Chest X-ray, PA view. Patient: 12 years old, sex F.
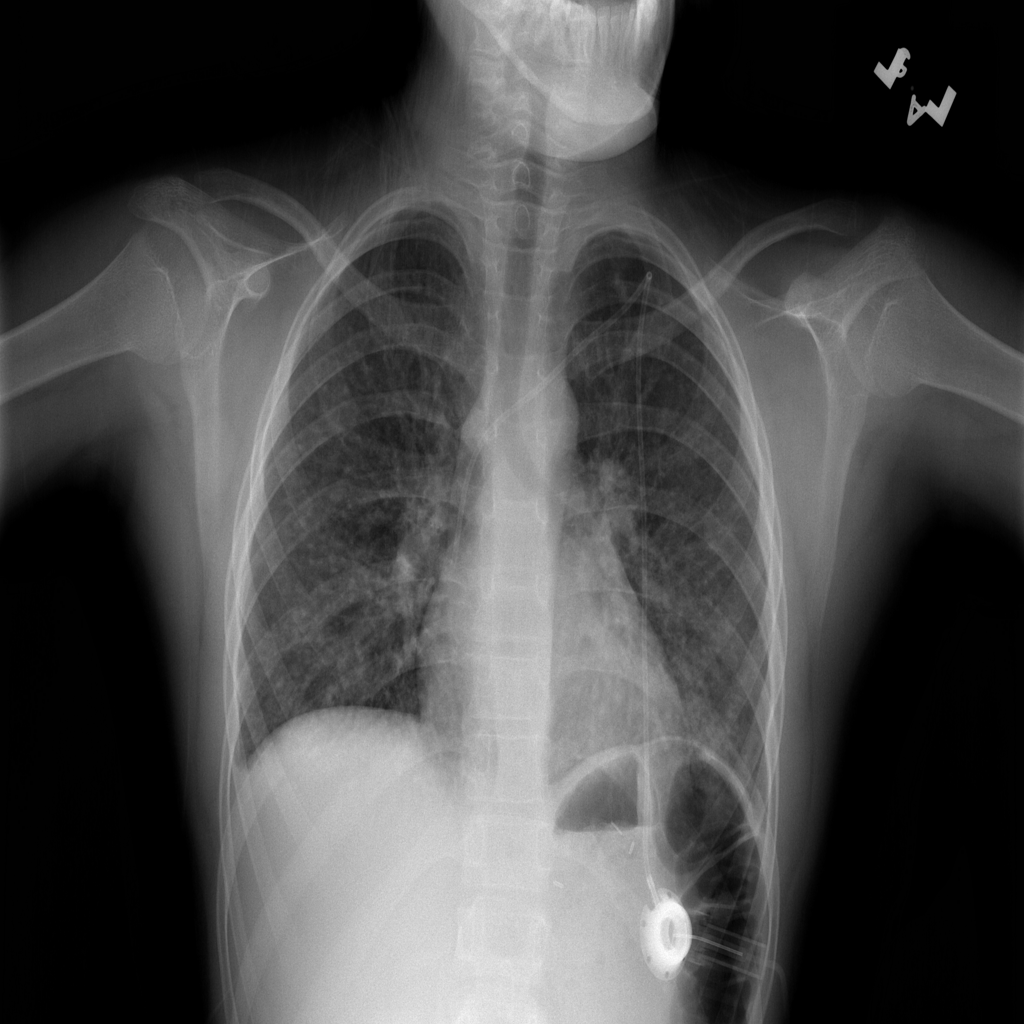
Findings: Nodule